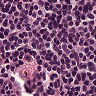
Metastatic tissue present: no